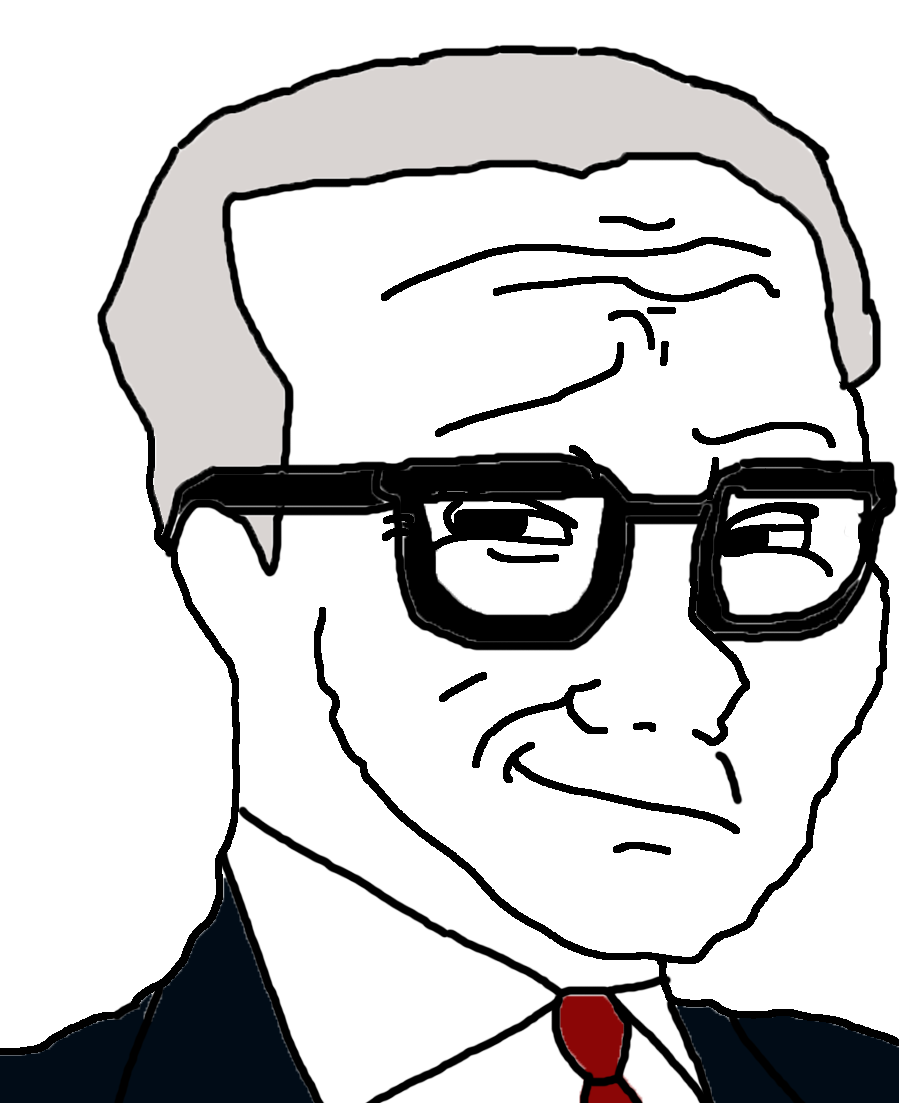
Label: 5_Smugjak